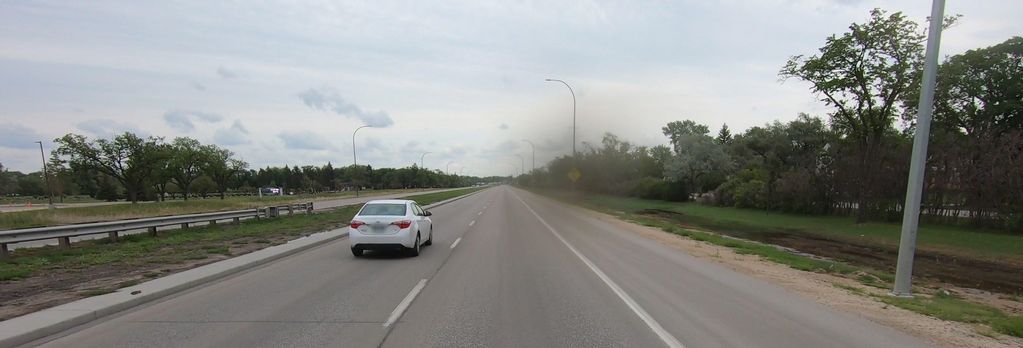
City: winnipeg